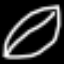
Label: leaf